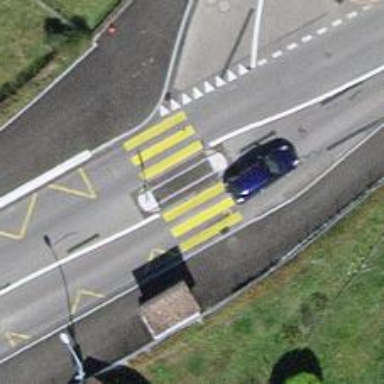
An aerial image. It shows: Uncontrolled zebra crossing with island. The crossing is marked with zebra stripes.